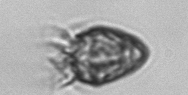
Label: Ciliophora